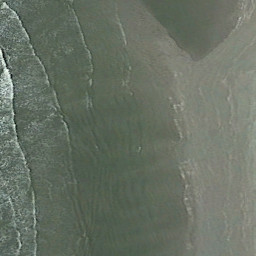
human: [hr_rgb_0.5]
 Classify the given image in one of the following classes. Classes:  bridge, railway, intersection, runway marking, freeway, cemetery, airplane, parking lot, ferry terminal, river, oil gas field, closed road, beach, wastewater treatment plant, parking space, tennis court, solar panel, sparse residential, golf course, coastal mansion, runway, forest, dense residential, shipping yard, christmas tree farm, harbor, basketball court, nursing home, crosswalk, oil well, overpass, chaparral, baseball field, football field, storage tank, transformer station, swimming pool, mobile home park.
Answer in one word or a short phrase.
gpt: beach